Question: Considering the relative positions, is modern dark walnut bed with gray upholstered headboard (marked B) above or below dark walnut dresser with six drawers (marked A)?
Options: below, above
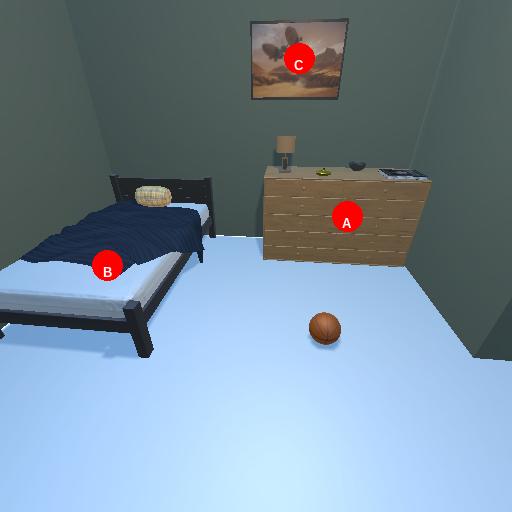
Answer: below